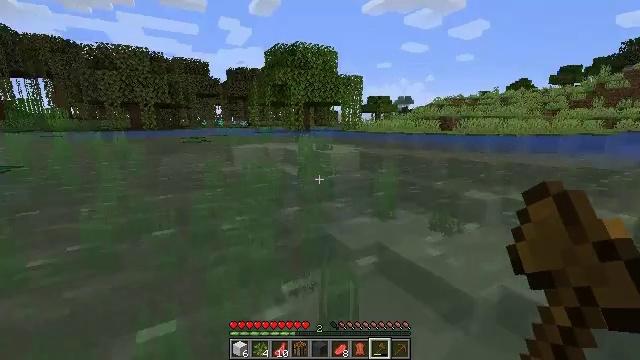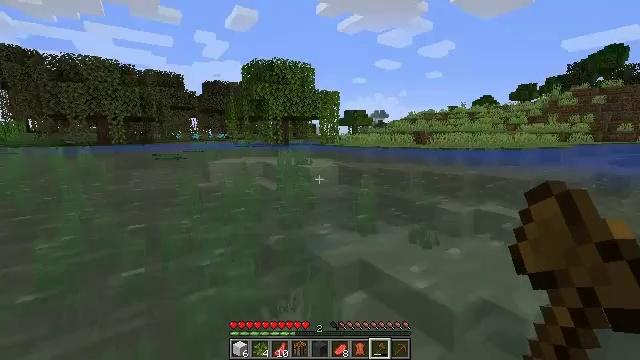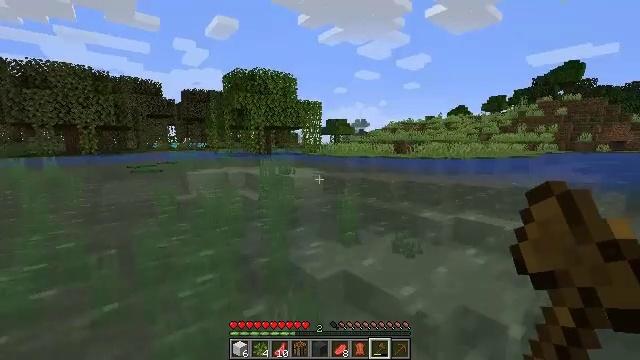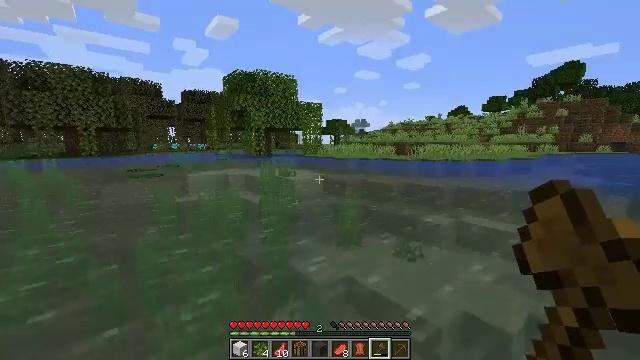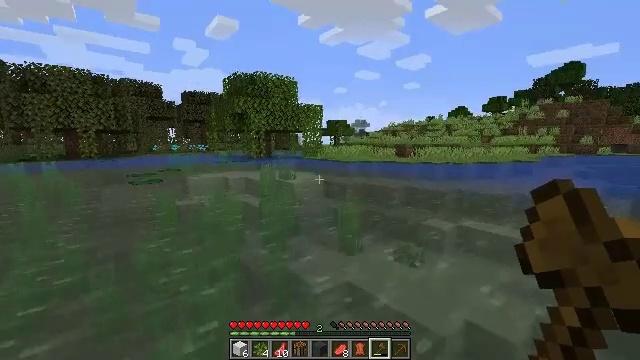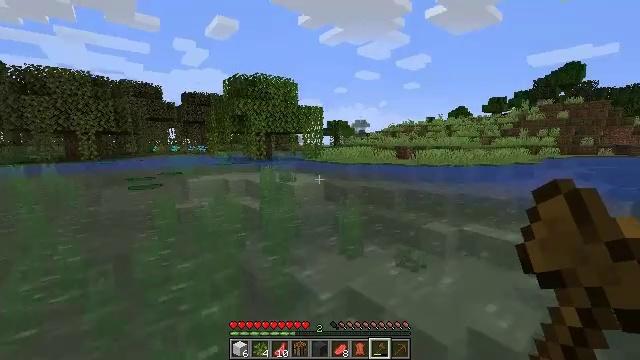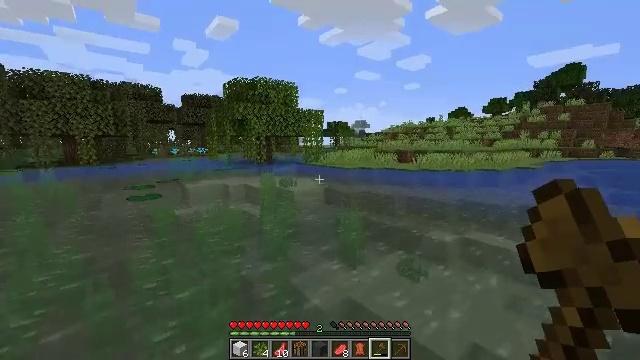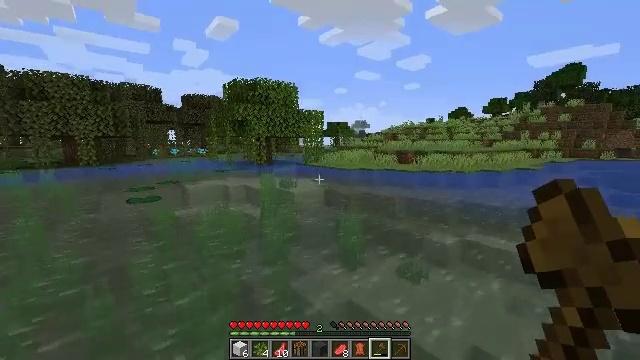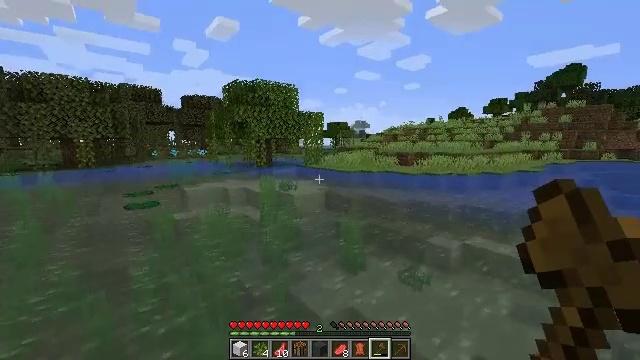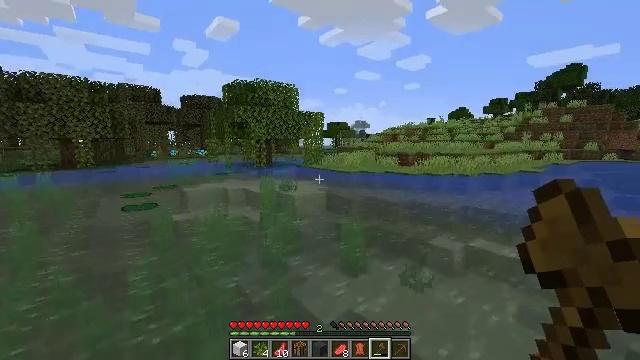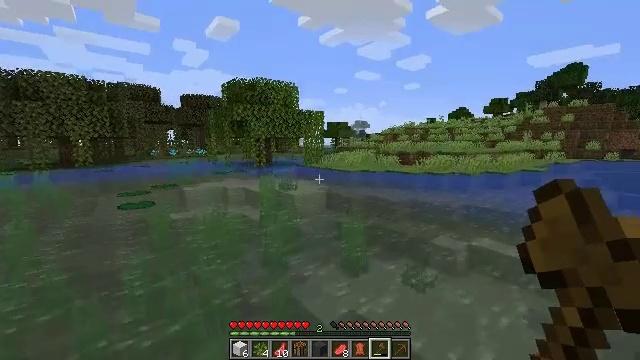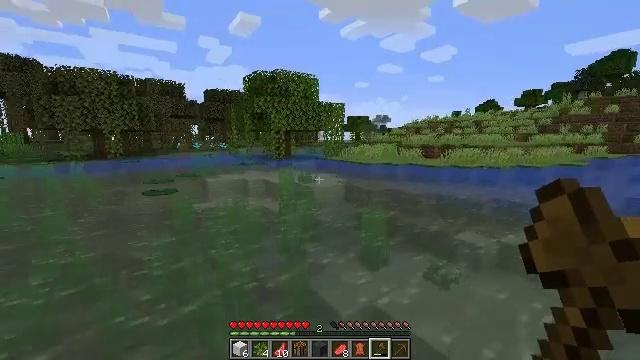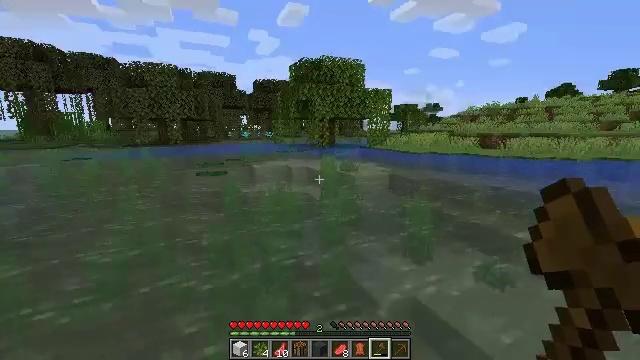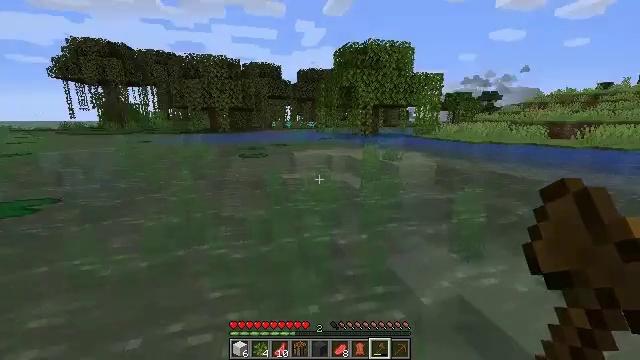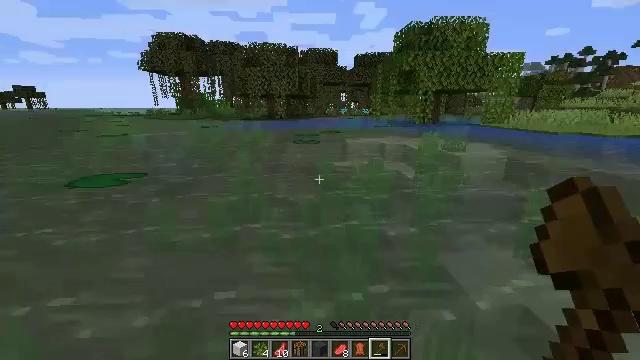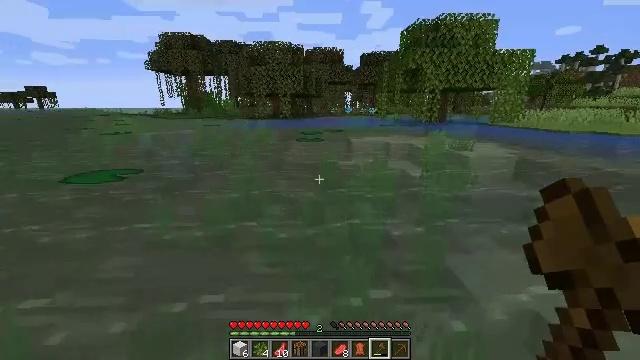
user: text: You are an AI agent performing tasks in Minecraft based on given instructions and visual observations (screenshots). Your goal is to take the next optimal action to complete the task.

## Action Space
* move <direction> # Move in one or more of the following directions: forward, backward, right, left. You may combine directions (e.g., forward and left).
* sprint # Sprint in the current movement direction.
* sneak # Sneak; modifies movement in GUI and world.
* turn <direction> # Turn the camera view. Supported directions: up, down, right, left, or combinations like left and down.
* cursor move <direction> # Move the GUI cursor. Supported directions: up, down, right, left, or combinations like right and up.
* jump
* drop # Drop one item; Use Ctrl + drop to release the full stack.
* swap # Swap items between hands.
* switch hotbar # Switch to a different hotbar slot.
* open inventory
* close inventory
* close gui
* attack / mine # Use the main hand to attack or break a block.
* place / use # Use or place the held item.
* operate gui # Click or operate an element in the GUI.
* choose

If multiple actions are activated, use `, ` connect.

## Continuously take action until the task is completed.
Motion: motion action
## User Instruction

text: Collect a lily pad from a pond.
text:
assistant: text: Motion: move forward, turn right and up, jump
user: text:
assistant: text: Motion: move forward, turn right and up, jump
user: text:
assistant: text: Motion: move forward, jump
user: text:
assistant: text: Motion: move forward, jump
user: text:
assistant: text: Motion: move forward, jump
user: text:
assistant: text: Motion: move forward, jump
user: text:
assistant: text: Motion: move forward, jump
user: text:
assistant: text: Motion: move forward, jump
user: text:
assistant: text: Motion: move forward, jump
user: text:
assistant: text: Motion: move forward, jump
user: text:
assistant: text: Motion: move forward, turn left and down, jump
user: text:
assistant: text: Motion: move forward, turn left and down, jump
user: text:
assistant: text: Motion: move forward, turn left and down, jump
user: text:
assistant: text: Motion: move forward, turn left and down, jump
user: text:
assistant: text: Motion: move forward, turn left, jump
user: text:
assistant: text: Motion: move forward, jump
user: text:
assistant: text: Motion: move forward, jump
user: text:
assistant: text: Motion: move forward, jump
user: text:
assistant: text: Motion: move forward, jump
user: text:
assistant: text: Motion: move forward, jump
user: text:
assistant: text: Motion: move forward, jump
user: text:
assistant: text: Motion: move forward, jump
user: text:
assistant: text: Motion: move forward, jump
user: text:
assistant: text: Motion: move forward, jump
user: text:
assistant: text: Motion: move forward, jump
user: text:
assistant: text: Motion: move forward, jump
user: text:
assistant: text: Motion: move forward, jump
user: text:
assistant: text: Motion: move forward, jump
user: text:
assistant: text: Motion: move forward, jump
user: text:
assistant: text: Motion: move forward, jump